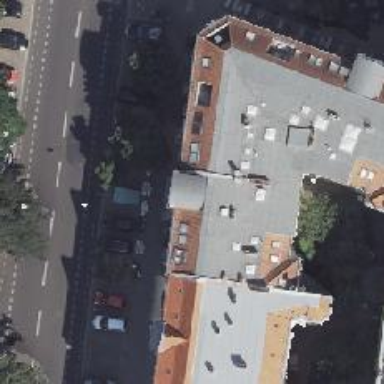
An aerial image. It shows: Restaurant.